Field crop: tomato
Growth stage: 1
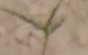
Species: cyperus